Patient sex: M
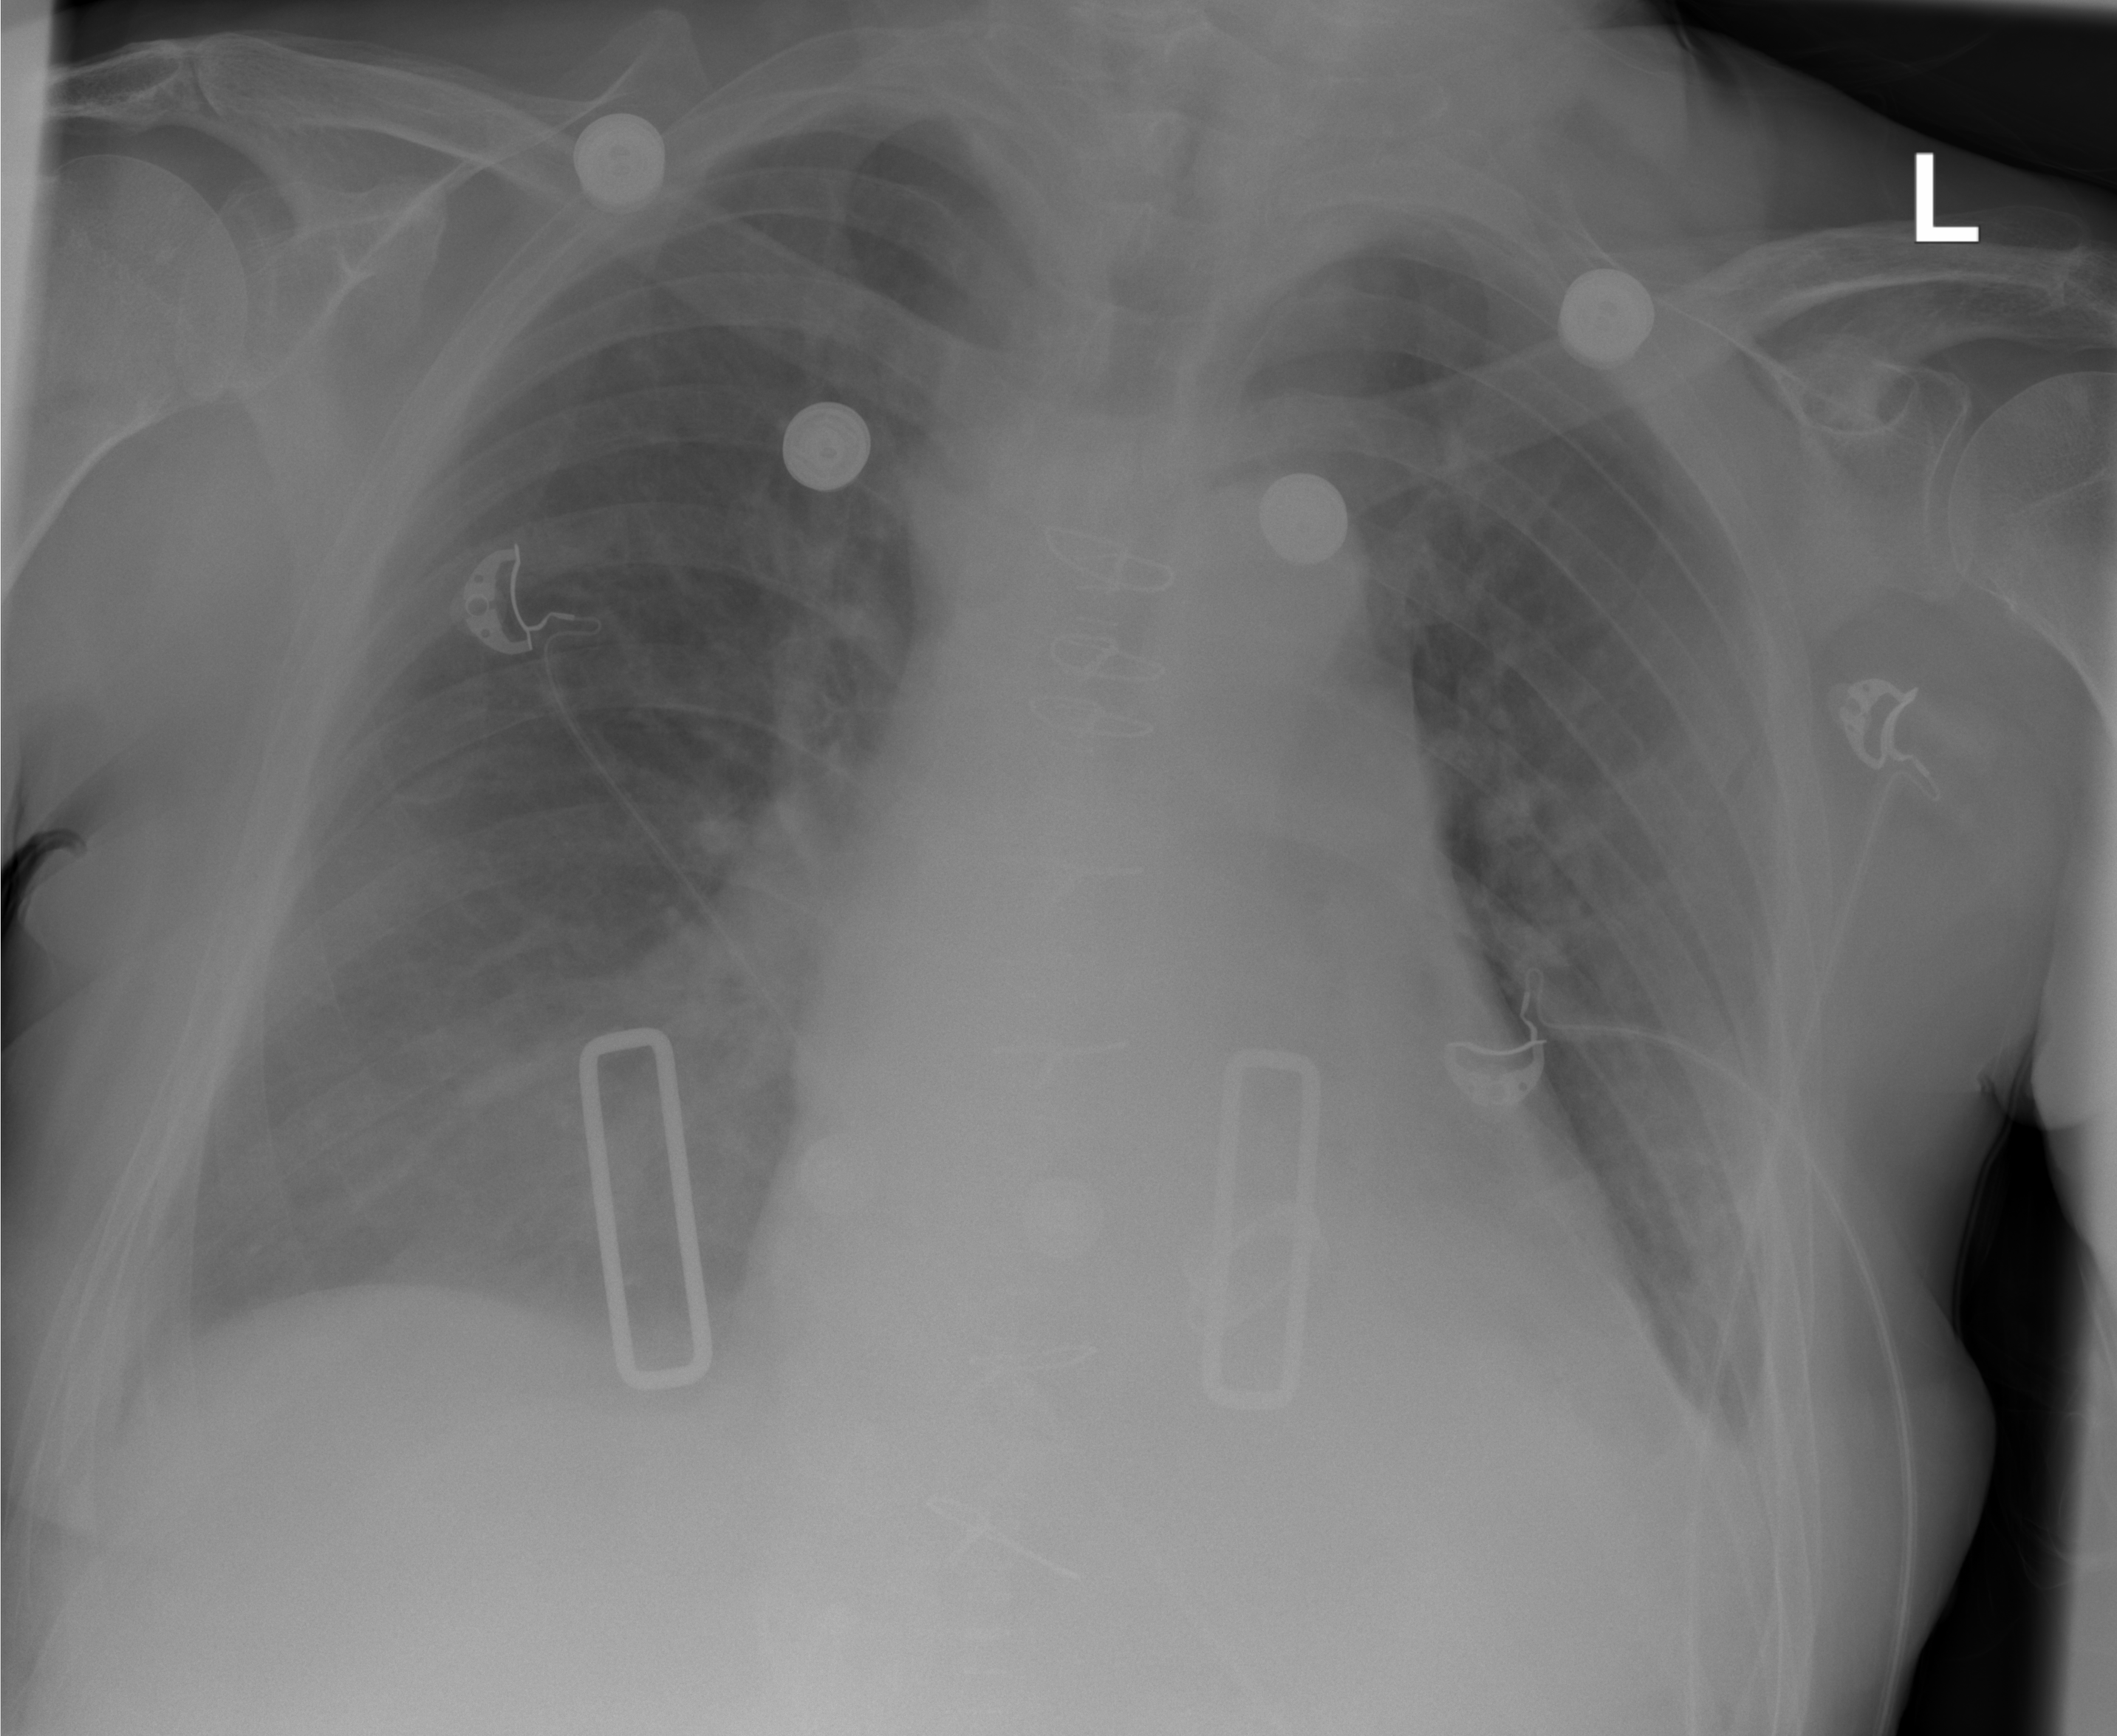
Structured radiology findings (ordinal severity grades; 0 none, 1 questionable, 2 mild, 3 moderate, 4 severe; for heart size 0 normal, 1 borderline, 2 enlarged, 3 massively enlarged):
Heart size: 1
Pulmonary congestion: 0
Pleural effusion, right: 2
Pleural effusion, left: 1
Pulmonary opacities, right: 1
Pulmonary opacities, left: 0
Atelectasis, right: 0
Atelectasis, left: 0